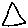
Label: triangle